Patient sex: M
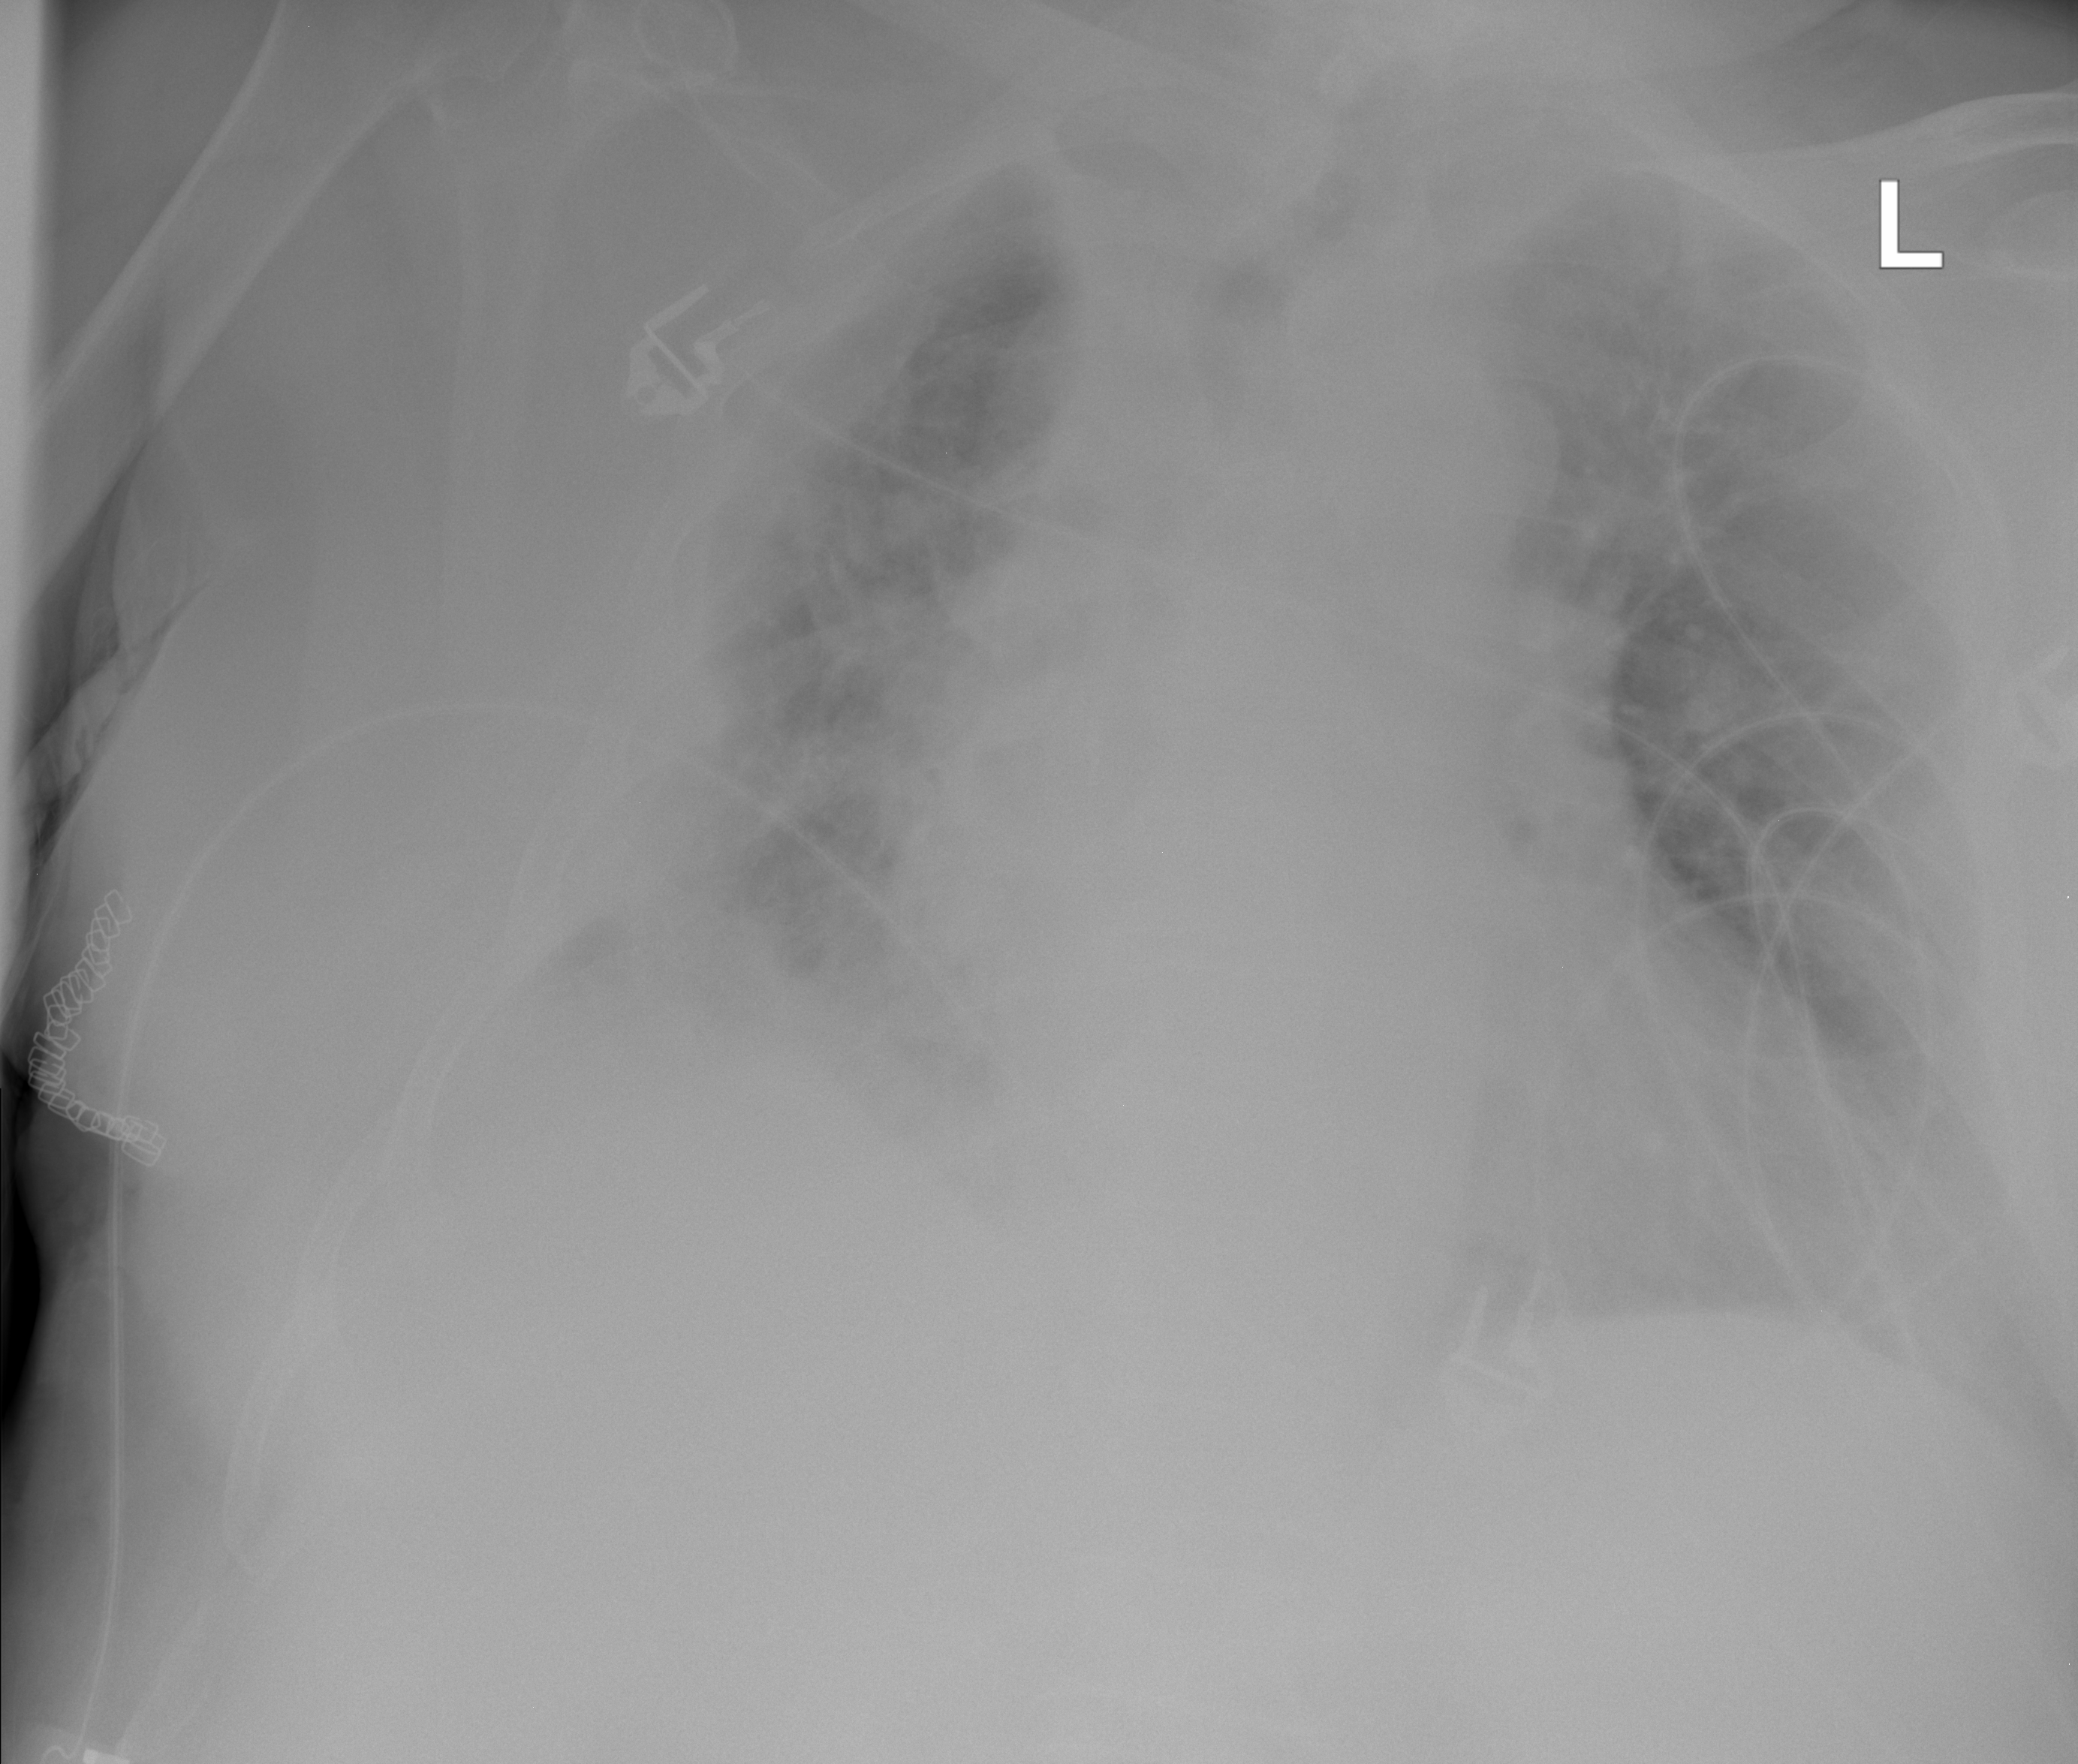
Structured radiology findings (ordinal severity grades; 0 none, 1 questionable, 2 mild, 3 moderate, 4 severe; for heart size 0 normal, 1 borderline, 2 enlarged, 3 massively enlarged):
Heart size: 0
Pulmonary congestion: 2
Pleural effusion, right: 3
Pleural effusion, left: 2
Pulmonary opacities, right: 3
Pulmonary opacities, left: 1
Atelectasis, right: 3
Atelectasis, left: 2